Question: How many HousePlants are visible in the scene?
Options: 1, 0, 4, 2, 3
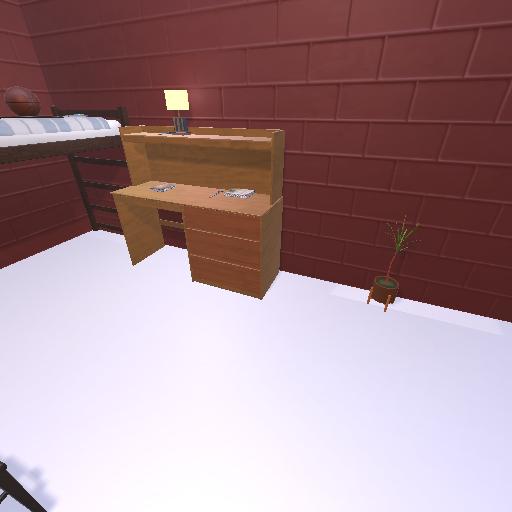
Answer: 1